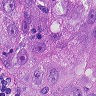
Metastatic tissue present: yes